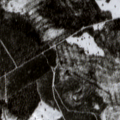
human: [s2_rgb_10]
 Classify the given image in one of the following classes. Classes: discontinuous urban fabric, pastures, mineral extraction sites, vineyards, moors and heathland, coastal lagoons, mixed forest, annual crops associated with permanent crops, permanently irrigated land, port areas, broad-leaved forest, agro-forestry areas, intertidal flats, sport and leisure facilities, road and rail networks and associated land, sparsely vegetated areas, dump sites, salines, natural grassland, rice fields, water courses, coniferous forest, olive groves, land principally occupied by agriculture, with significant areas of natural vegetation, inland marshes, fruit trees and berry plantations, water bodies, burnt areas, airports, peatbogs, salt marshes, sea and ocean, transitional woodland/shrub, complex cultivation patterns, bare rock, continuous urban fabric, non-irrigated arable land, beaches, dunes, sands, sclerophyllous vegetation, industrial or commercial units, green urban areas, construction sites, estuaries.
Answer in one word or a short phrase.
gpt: mixed forest, transitional woodland/shrub